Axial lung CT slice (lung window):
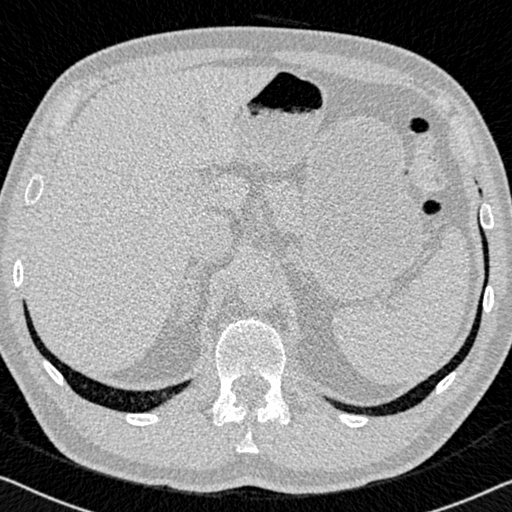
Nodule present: no